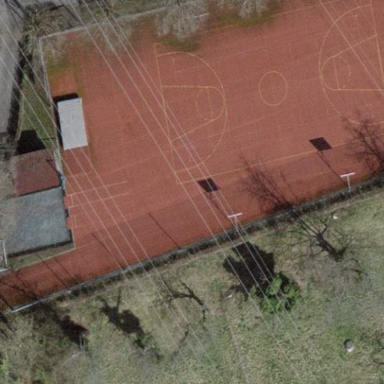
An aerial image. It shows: Multi-sport pitch for leisure activities.